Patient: sex M, age 37
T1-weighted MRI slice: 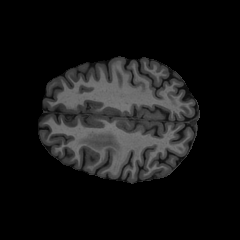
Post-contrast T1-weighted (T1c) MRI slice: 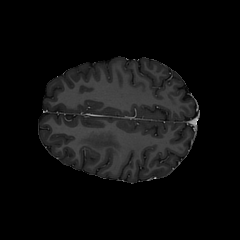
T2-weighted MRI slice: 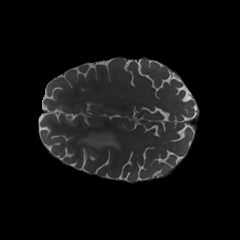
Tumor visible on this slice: yes
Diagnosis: Astrocytoma, IDH-mutant
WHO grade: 4